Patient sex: F
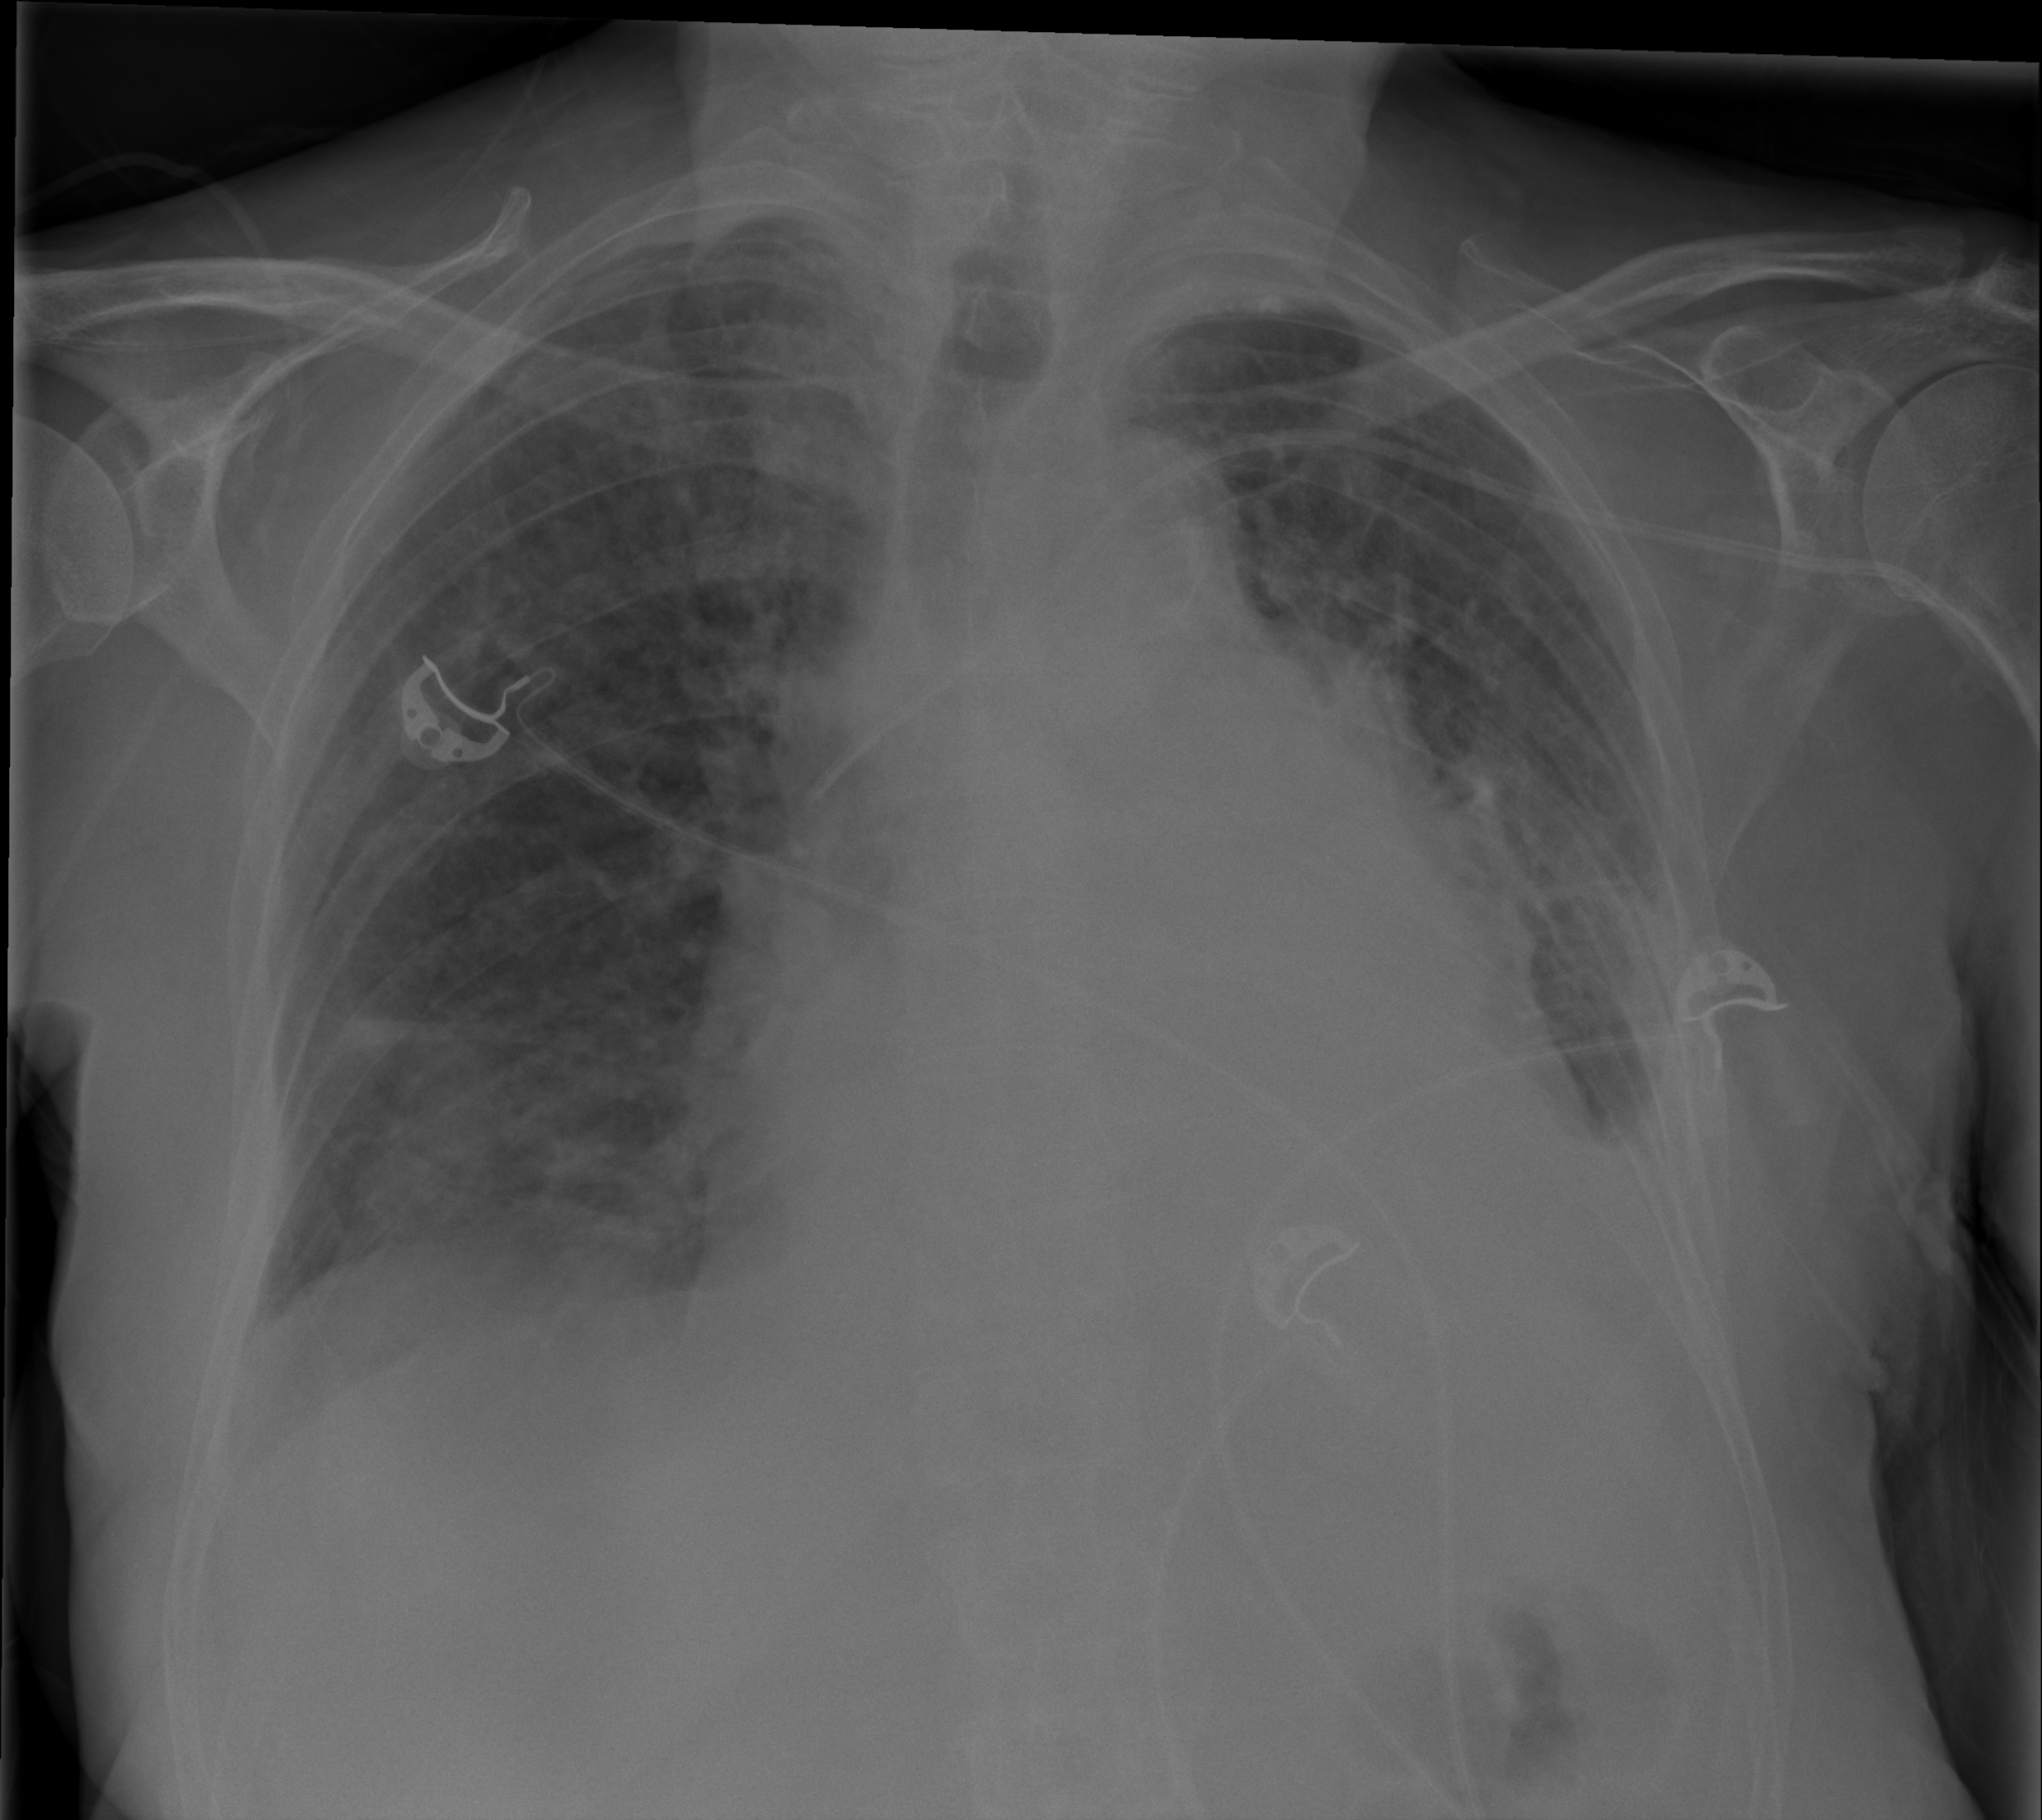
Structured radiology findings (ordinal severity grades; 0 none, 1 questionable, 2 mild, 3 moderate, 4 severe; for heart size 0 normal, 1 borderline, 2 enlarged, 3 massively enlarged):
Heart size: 3
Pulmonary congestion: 3
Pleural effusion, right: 2
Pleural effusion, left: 2
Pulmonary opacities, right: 2
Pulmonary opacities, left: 0
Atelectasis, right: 2
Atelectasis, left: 0